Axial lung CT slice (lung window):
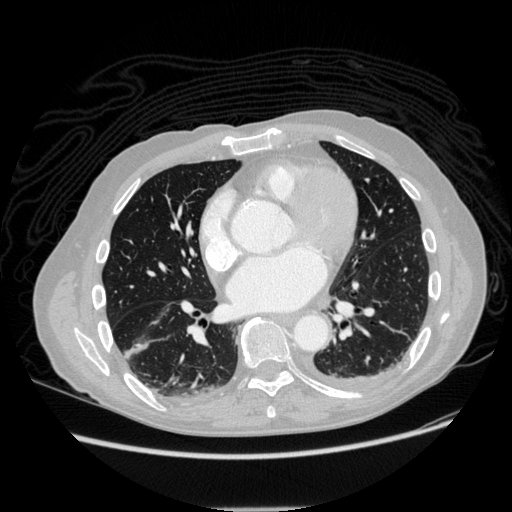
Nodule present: no